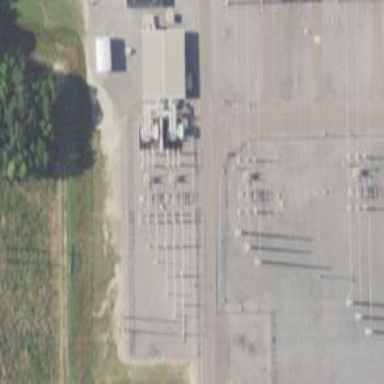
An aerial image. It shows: Switch used for power control.